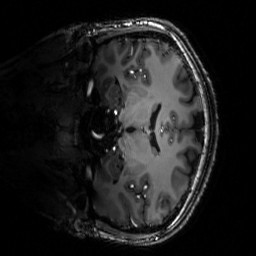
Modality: T1w
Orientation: coronal
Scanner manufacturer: siemens
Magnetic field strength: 6.98 T
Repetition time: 2.2 s
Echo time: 0.00365 s